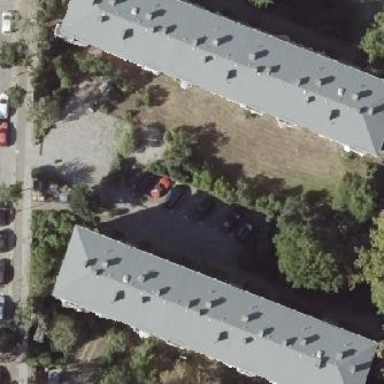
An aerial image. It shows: Building with apartments and flat roof.